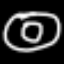
Label: donut